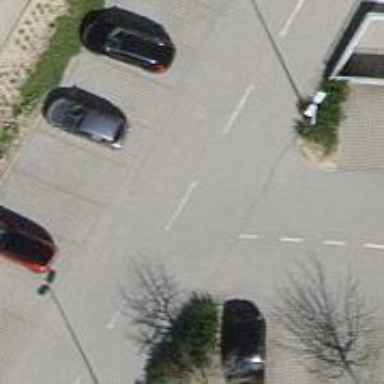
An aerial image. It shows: Road serving as parking aisle.